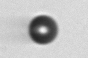
Label: bead